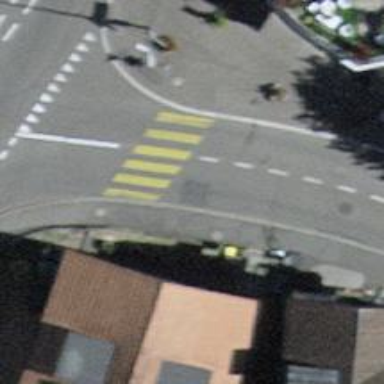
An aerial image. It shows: Marked zebra crossing with island for pedestrians.